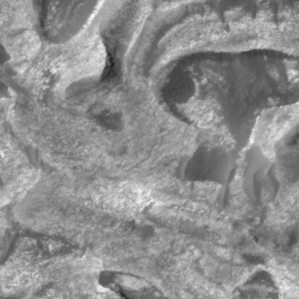
Label: non_frost